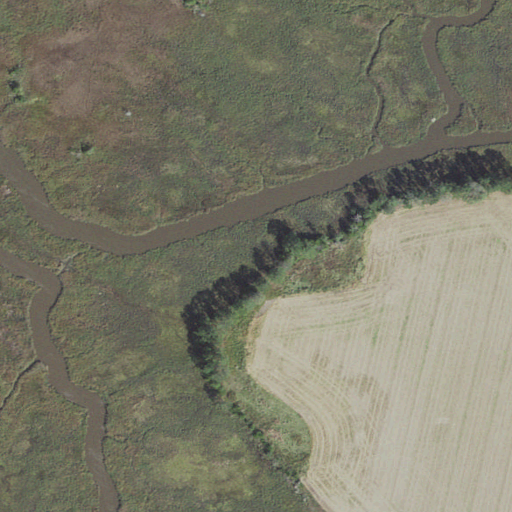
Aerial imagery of cape in Virginia named Jolleys Neck containing herbaceous wetlands, cultivated crops, and woody wetlands